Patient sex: F
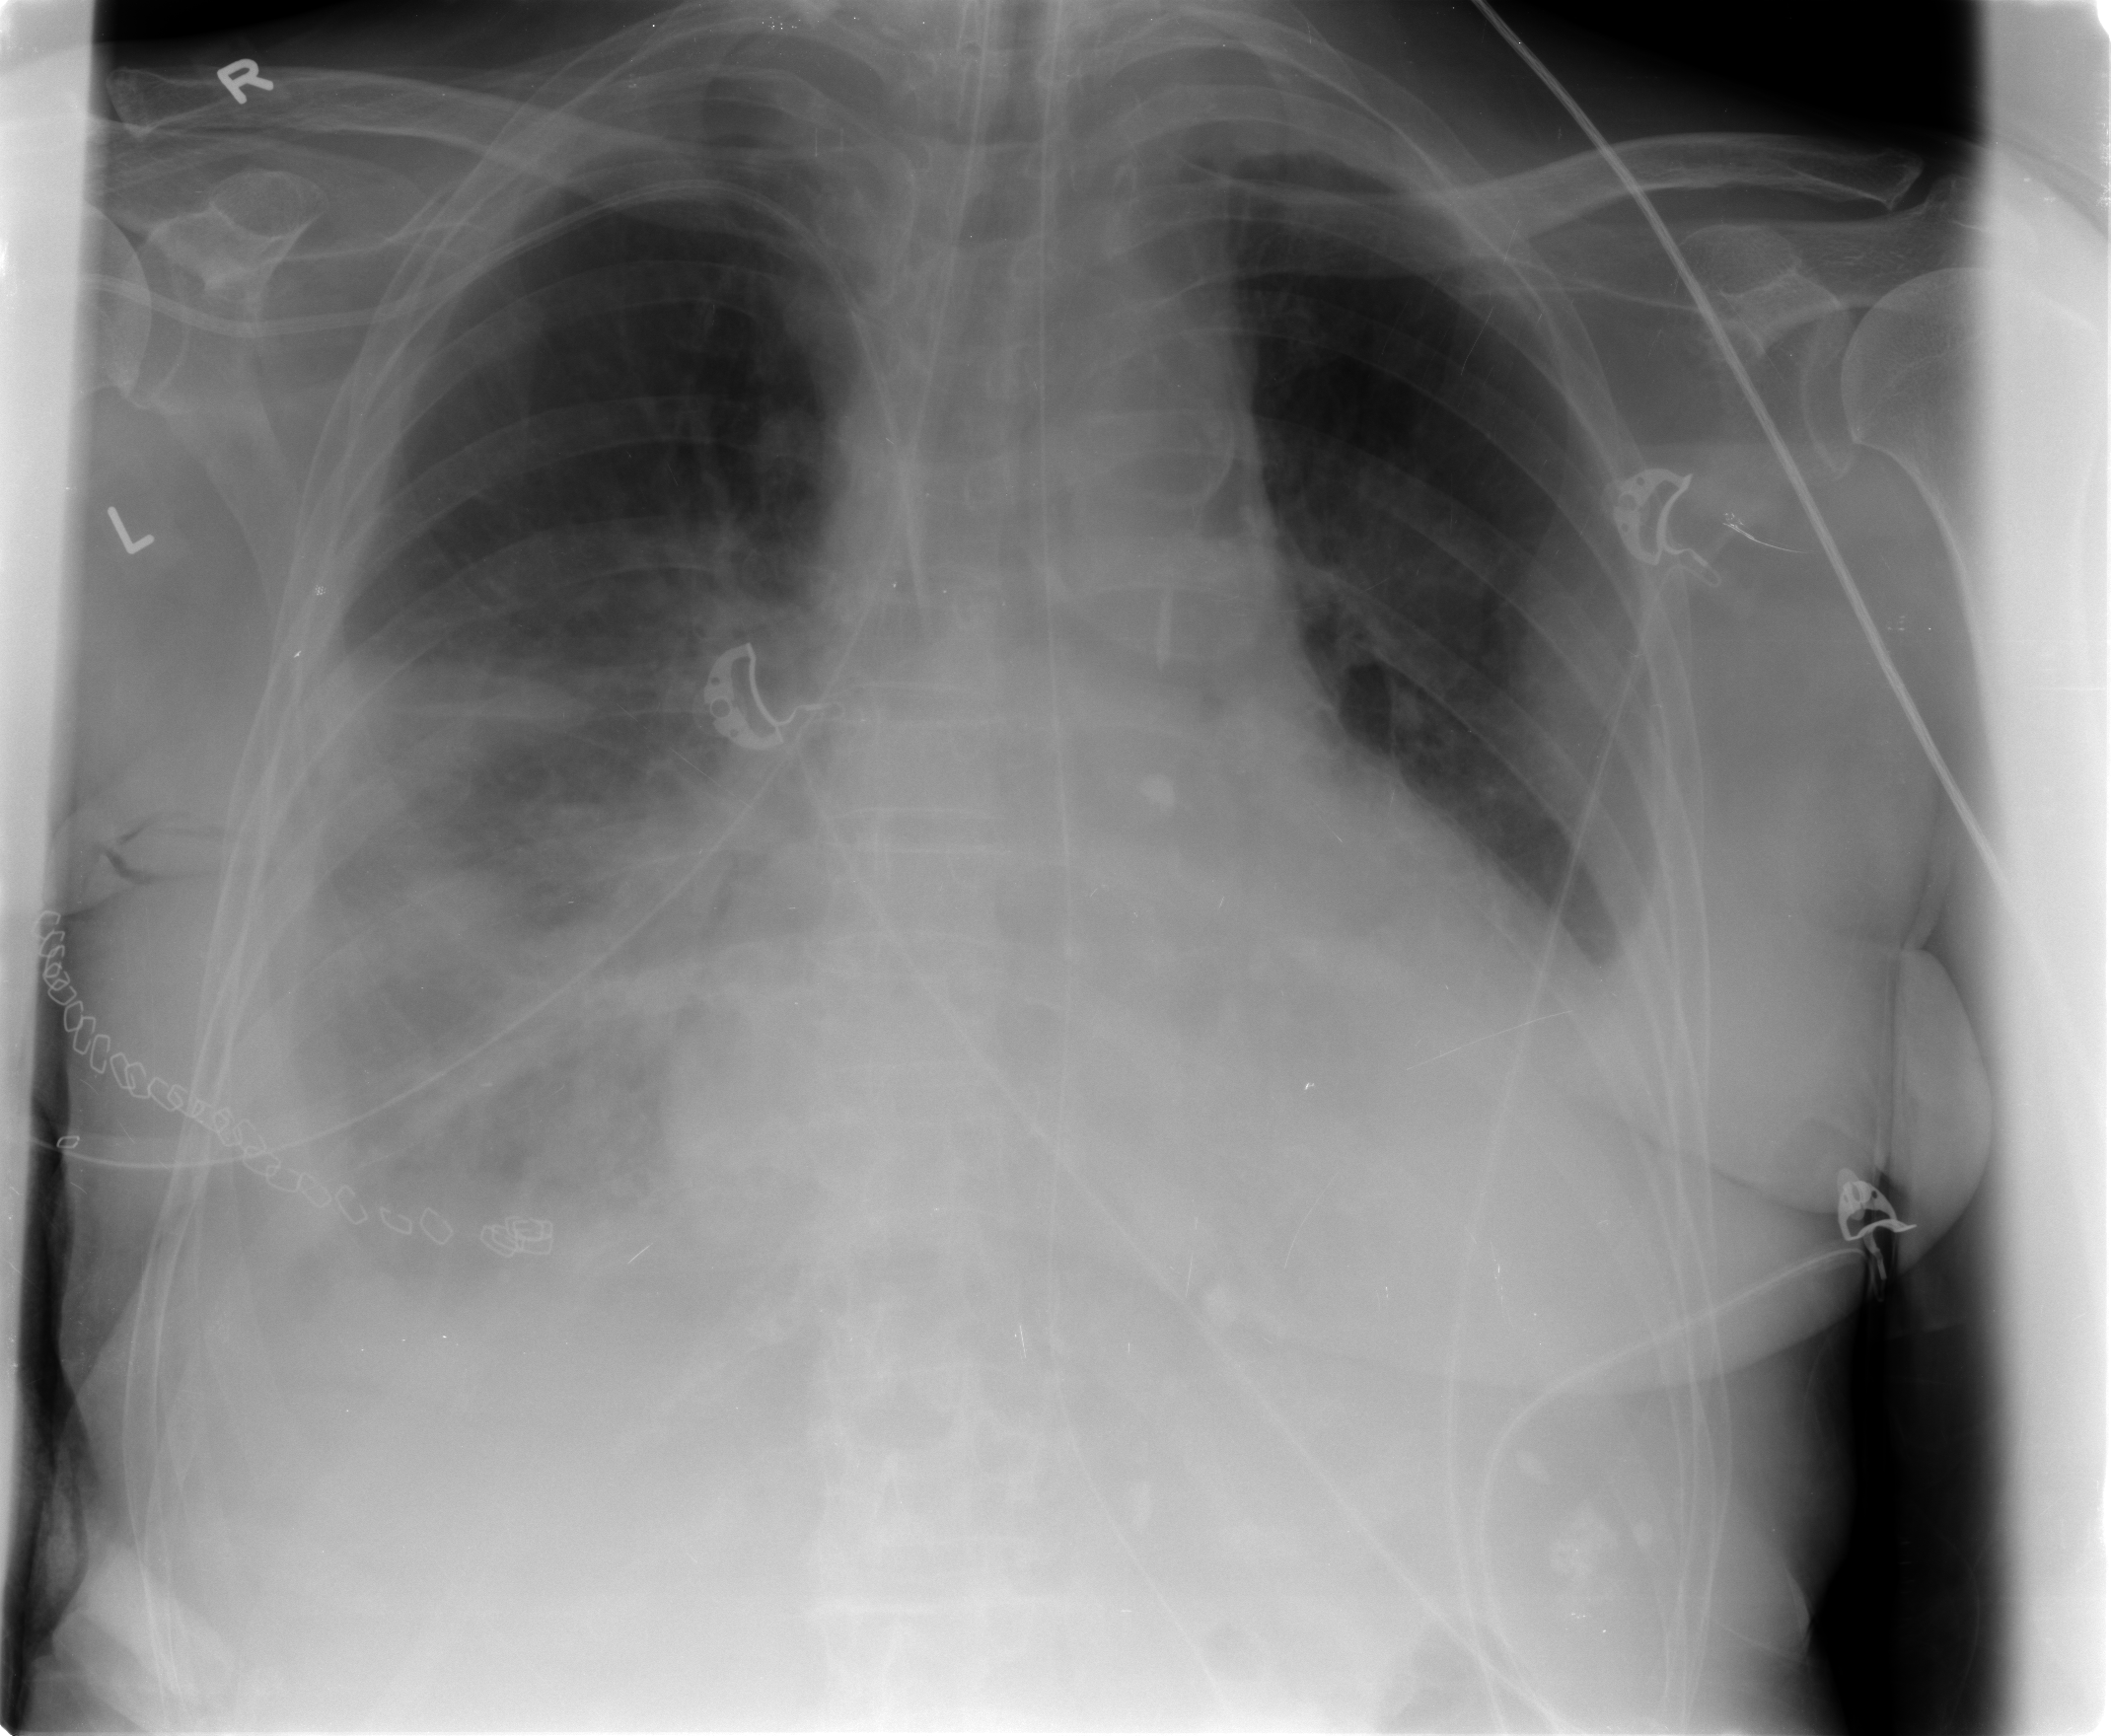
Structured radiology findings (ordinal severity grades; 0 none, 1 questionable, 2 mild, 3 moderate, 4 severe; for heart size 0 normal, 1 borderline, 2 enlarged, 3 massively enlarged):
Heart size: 2
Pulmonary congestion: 0
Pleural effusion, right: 2
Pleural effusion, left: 2
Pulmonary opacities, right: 3
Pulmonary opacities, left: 0
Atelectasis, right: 2
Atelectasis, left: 2